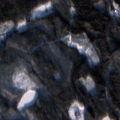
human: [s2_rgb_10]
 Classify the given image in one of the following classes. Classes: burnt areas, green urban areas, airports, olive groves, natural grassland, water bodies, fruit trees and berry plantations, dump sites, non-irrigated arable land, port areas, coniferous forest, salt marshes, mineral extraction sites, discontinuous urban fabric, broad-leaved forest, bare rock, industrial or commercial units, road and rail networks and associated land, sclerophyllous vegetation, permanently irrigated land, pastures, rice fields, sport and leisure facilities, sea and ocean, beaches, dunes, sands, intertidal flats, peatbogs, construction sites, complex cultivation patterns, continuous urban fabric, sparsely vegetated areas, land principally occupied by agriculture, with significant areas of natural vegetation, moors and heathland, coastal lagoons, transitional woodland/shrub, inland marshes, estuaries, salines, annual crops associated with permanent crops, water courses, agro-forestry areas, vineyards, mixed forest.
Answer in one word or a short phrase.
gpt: coniferous forest, mixed forest, transitional woodland/shrub